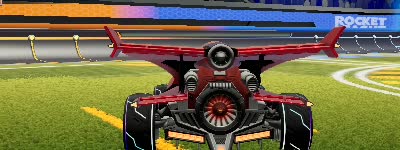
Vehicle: aftershock